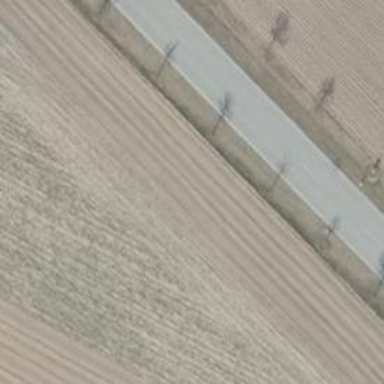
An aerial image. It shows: Row of trees in natural setting.